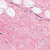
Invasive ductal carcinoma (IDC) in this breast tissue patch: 0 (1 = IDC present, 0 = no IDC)